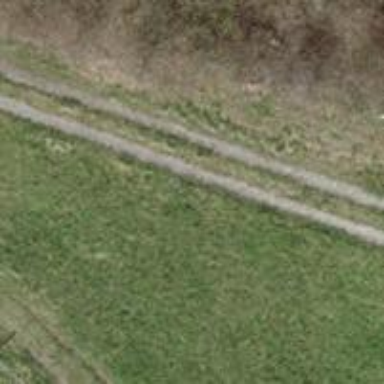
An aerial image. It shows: Track with pebblestone surface. The track is of grade4 tracktype.